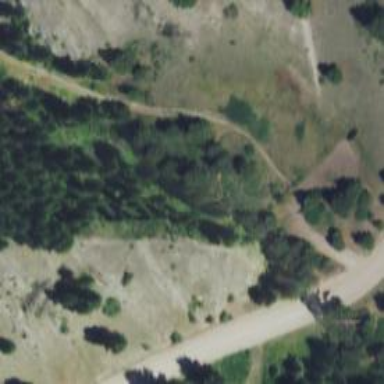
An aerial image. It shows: Path.